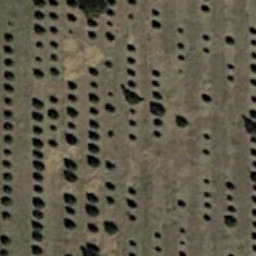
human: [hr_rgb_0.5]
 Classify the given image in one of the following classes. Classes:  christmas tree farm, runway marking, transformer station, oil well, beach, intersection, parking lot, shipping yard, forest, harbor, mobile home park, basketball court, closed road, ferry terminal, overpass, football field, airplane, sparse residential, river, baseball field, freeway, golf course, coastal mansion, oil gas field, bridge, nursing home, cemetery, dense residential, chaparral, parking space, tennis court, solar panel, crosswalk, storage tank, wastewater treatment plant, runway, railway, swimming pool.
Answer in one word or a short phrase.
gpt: christmas tree farm